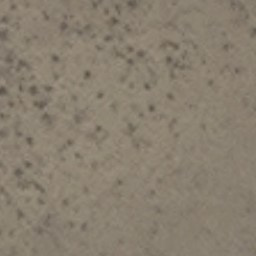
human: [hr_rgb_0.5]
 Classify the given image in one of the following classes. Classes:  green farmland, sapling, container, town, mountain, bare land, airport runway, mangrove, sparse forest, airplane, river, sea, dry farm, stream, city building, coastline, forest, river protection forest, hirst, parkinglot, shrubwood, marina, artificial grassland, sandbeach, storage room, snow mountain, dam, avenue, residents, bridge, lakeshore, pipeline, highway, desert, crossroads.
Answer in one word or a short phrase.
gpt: bare land